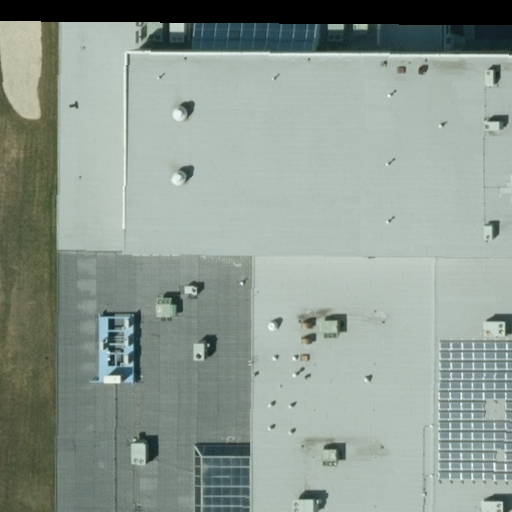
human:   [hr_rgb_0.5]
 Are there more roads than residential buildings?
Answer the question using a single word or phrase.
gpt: no

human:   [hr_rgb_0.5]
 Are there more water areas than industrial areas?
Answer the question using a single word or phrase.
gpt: no

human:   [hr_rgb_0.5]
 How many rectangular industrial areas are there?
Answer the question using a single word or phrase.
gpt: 1

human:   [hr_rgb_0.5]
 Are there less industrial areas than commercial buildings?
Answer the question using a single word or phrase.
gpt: no

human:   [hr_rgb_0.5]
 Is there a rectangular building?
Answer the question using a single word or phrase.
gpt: no

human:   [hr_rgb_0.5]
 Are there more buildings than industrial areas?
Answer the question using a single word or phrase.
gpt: no

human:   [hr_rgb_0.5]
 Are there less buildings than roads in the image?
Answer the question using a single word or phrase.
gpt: no

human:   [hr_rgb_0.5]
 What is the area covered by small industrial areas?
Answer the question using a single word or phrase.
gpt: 0m2

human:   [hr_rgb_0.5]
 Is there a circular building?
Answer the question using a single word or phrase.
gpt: no

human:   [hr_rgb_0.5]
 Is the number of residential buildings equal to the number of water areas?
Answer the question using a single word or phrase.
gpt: yes

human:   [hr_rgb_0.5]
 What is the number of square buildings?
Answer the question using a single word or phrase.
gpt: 0

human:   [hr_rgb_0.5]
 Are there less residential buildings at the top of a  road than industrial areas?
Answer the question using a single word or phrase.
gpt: yes

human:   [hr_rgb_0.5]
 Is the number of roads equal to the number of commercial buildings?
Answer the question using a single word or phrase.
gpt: no

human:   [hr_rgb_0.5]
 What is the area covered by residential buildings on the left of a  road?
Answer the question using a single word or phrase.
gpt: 0m2

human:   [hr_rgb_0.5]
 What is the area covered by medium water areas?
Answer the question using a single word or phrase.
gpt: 0m2

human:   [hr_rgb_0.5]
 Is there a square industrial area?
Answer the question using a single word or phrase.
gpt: no

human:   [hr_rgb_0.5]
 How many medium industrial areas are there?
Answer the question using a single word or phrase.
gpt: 0

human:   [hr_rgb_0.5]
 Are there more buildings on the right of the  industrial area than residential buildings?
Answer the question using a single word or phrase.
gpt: yes

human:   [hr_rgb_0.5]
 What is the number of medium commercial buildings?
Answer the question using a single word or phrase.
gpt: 0

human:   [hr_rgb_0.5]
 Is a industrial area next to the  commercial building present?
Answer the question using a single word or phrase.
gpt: yes

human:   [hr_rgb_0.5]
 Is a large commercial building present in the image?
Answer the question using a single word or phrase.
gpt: yes

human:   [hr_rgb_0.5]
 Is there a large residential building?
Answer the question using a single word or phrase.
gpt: no

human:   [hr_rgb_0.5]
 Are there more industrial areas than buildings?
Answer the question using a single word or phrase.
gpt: no

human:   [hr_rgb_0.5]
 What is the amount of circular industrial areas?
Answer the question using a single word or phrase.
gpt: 0

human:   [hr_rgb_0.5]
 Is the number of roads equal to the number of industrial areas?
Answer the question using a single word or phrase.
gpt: no

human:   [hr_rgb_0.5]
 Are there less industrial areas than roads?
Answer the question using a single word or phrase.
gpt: no

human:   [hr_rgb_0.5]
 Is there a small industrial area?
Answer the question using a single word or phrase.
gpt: no

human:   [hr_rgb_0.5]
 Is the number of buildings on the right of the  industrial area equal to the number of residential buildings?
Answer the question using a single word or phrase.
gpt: no

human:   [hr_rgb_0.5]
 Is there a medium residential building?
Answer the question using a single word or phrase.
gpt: no

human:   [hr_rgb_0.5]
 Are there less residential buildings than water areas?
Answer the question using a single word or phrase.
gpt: no

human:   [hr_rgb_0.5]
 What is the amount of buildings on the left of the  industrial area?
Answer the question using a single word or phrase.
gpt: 0

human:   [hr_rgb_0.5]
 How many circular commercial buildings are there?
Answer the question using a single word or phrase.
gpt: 0

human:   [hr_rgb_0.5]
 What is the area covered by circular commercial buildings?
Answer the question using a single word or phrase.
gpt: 0m2

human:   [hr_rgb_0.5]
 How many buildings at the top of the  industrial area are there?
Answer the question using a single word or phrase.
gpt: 1

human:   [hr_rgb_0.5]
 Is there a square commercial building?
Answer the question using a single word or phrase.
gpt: no

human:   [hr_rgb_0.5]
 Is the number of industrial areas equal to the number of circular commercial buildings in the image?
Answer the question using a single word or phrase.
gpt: no